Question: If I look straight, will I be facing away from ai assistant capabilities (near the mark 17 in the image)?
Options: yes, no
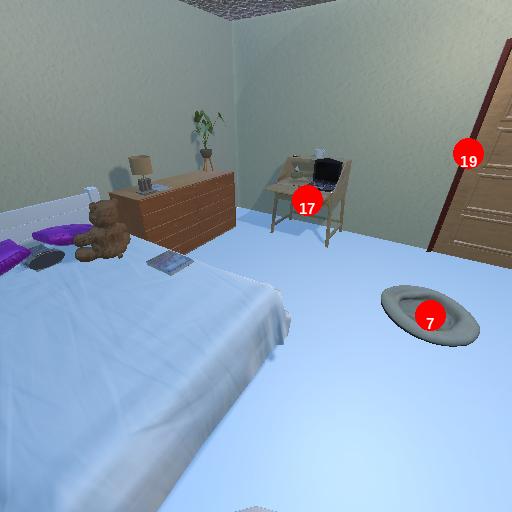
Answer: yes